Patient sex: M
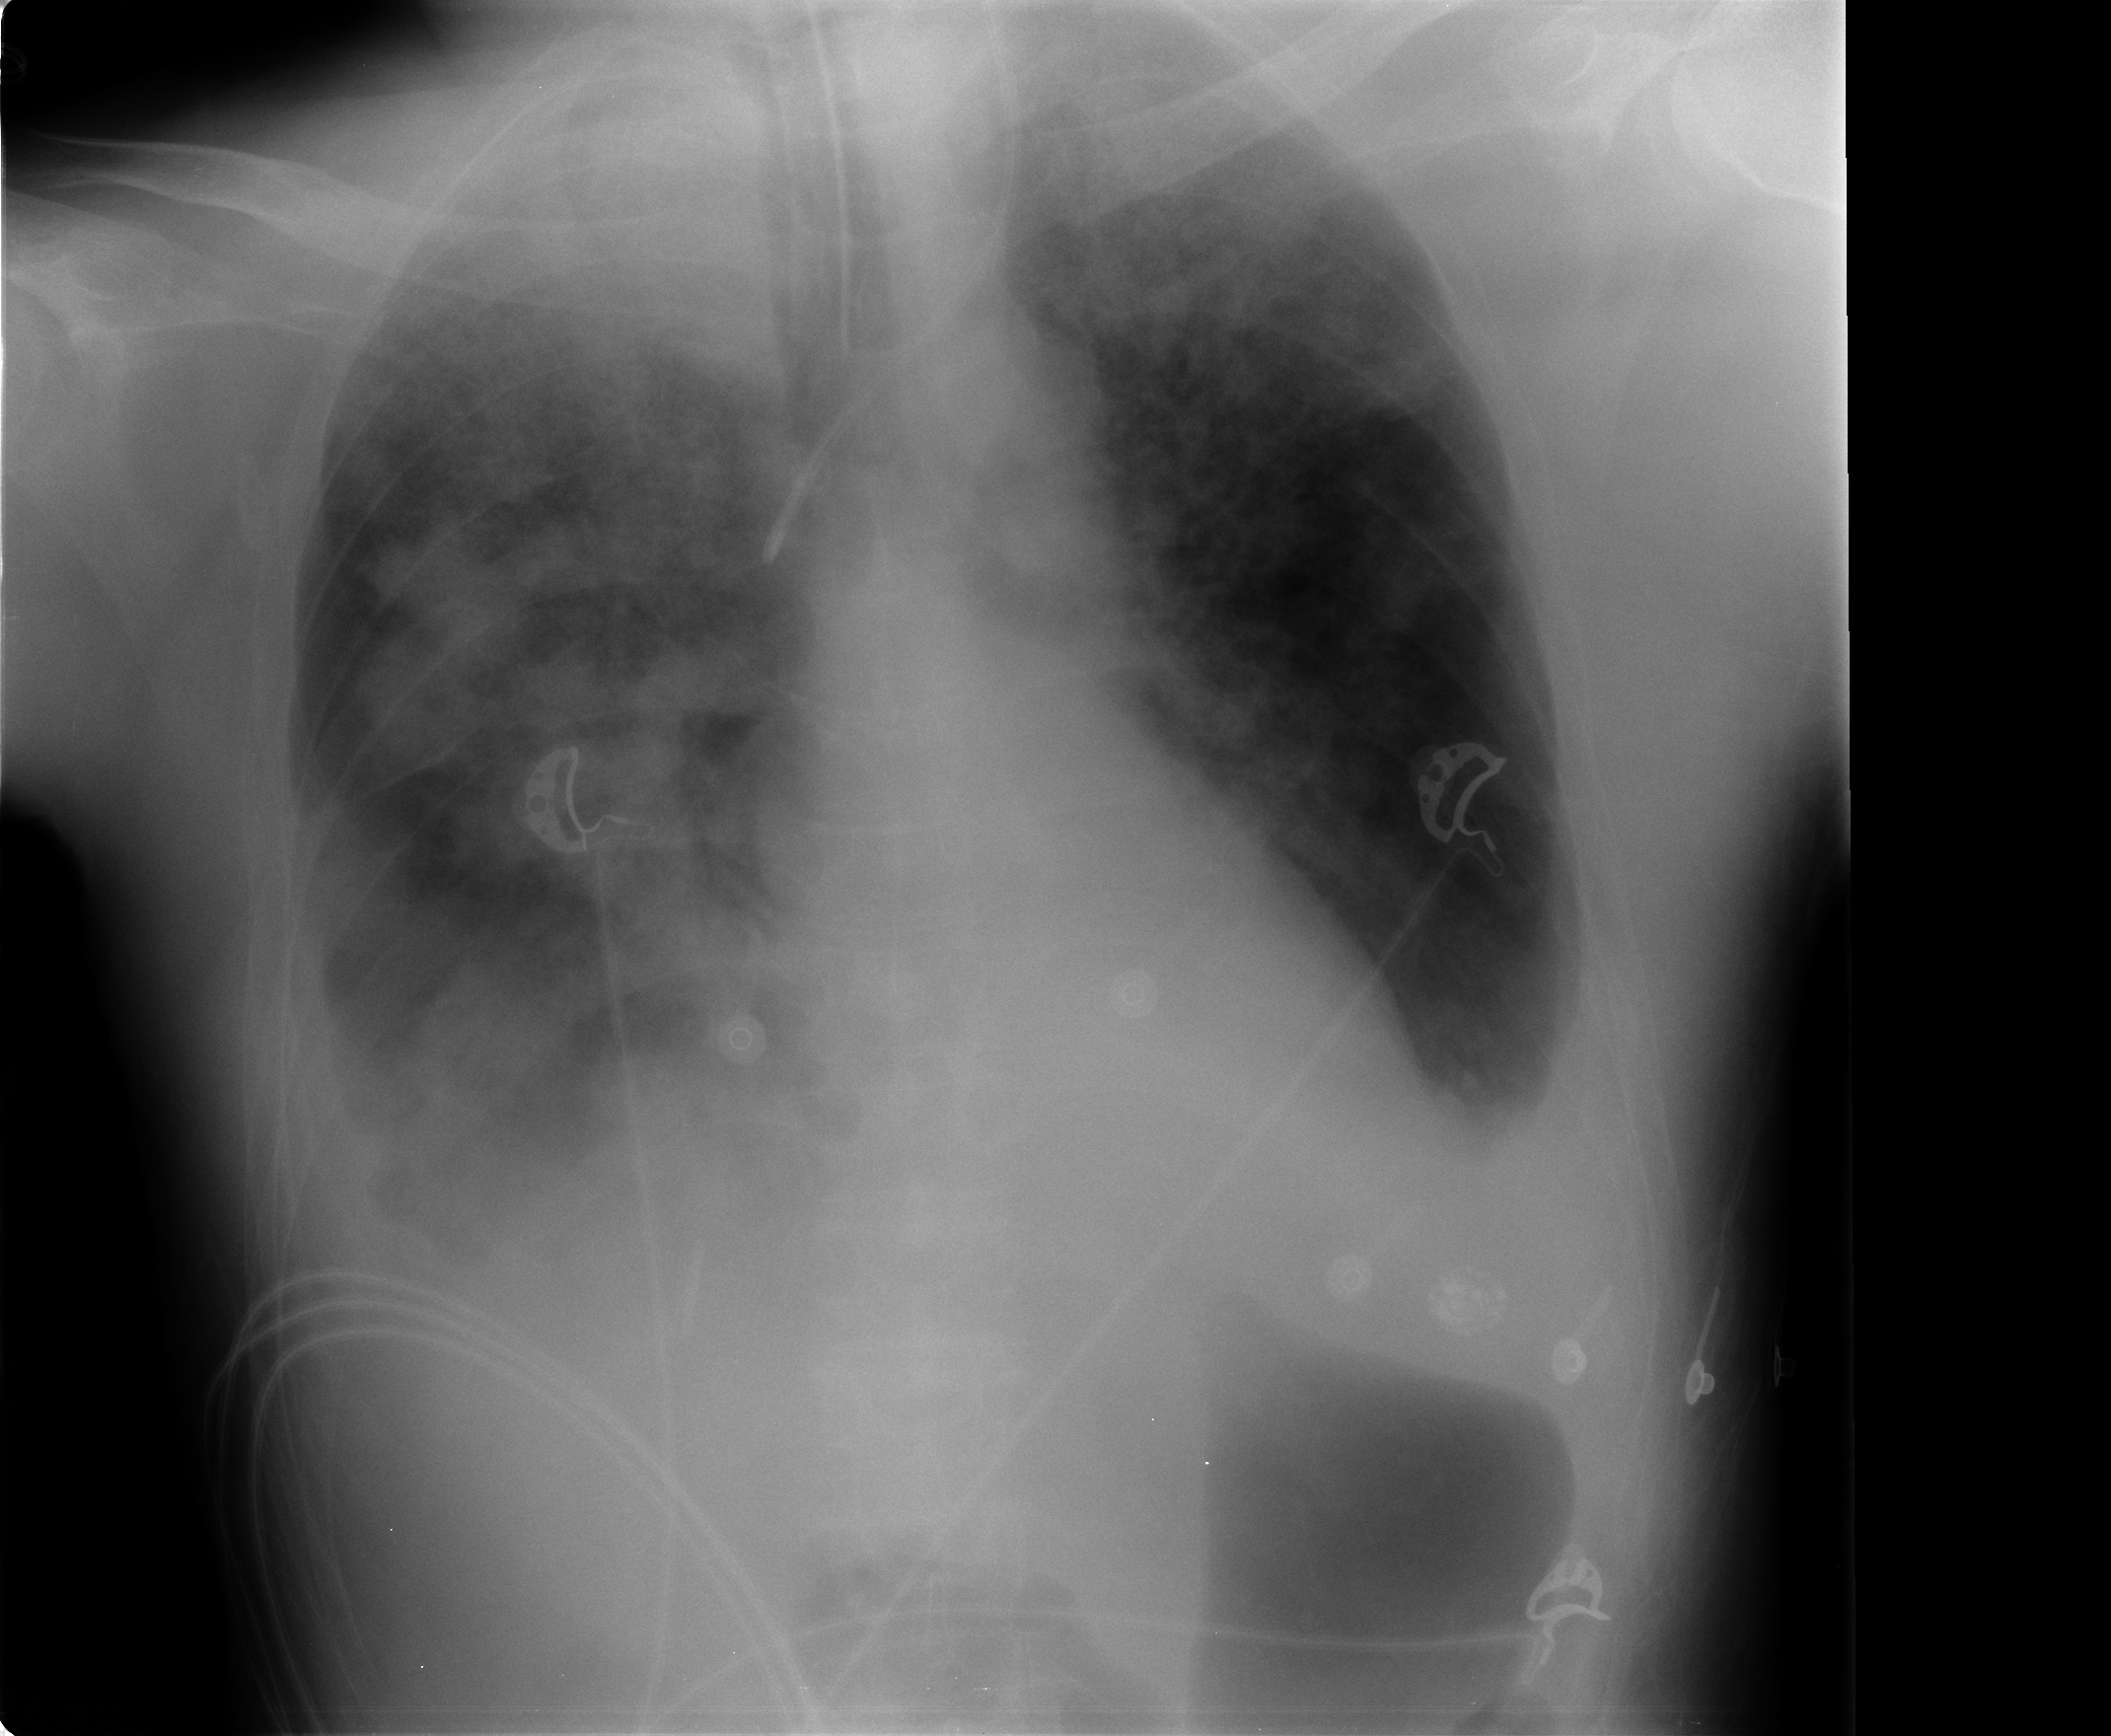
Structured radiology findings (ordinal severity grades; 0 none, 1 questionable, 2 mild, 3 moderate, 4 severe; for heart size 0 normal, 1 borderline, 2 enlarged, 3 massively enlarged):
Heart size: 0
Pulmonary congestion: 3
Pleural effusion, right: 3
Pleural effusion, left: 2
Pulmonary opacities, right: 4
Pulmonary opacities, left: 3
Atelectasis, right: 2
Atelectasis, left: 2